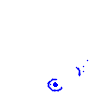
Particle: electron